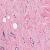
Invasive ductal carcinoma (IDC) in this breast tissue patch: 0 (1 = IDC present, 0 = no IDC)